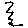
Label: zigzag